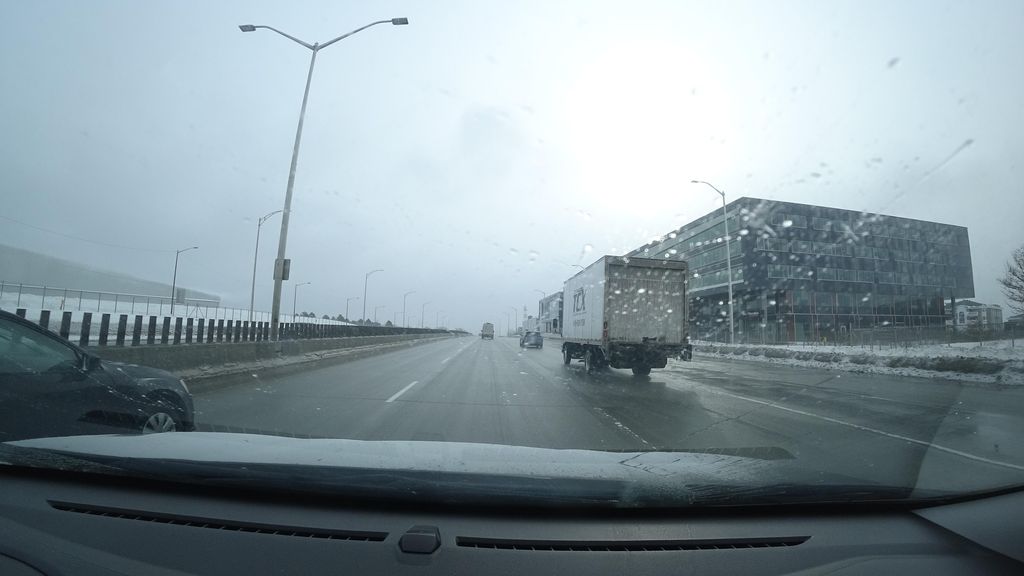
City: quebec_city